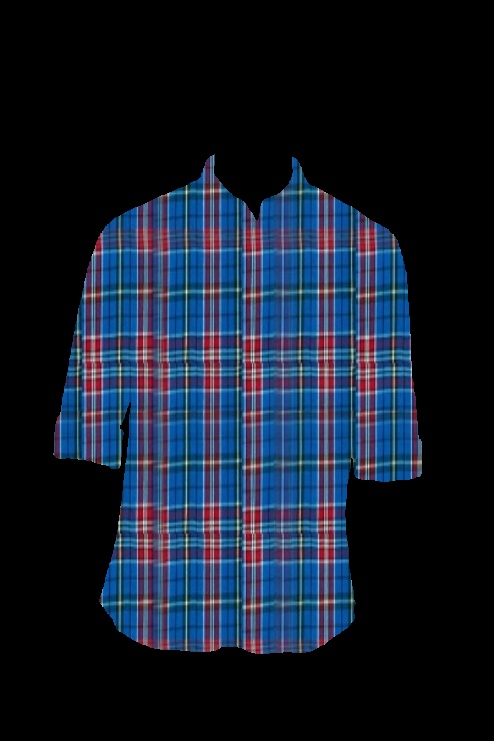
blue plaid button up tee